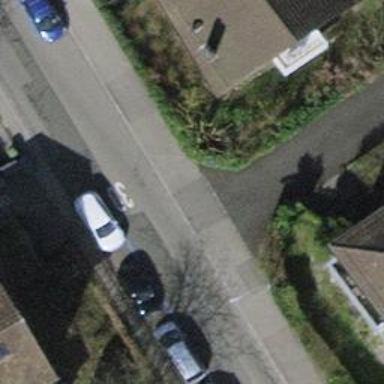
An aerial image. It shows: Asphalt road in residential area.